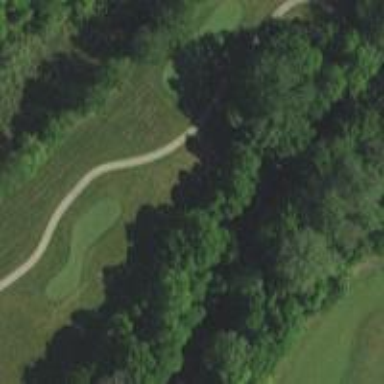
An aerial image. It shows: Path for both road and golf.